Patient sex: F
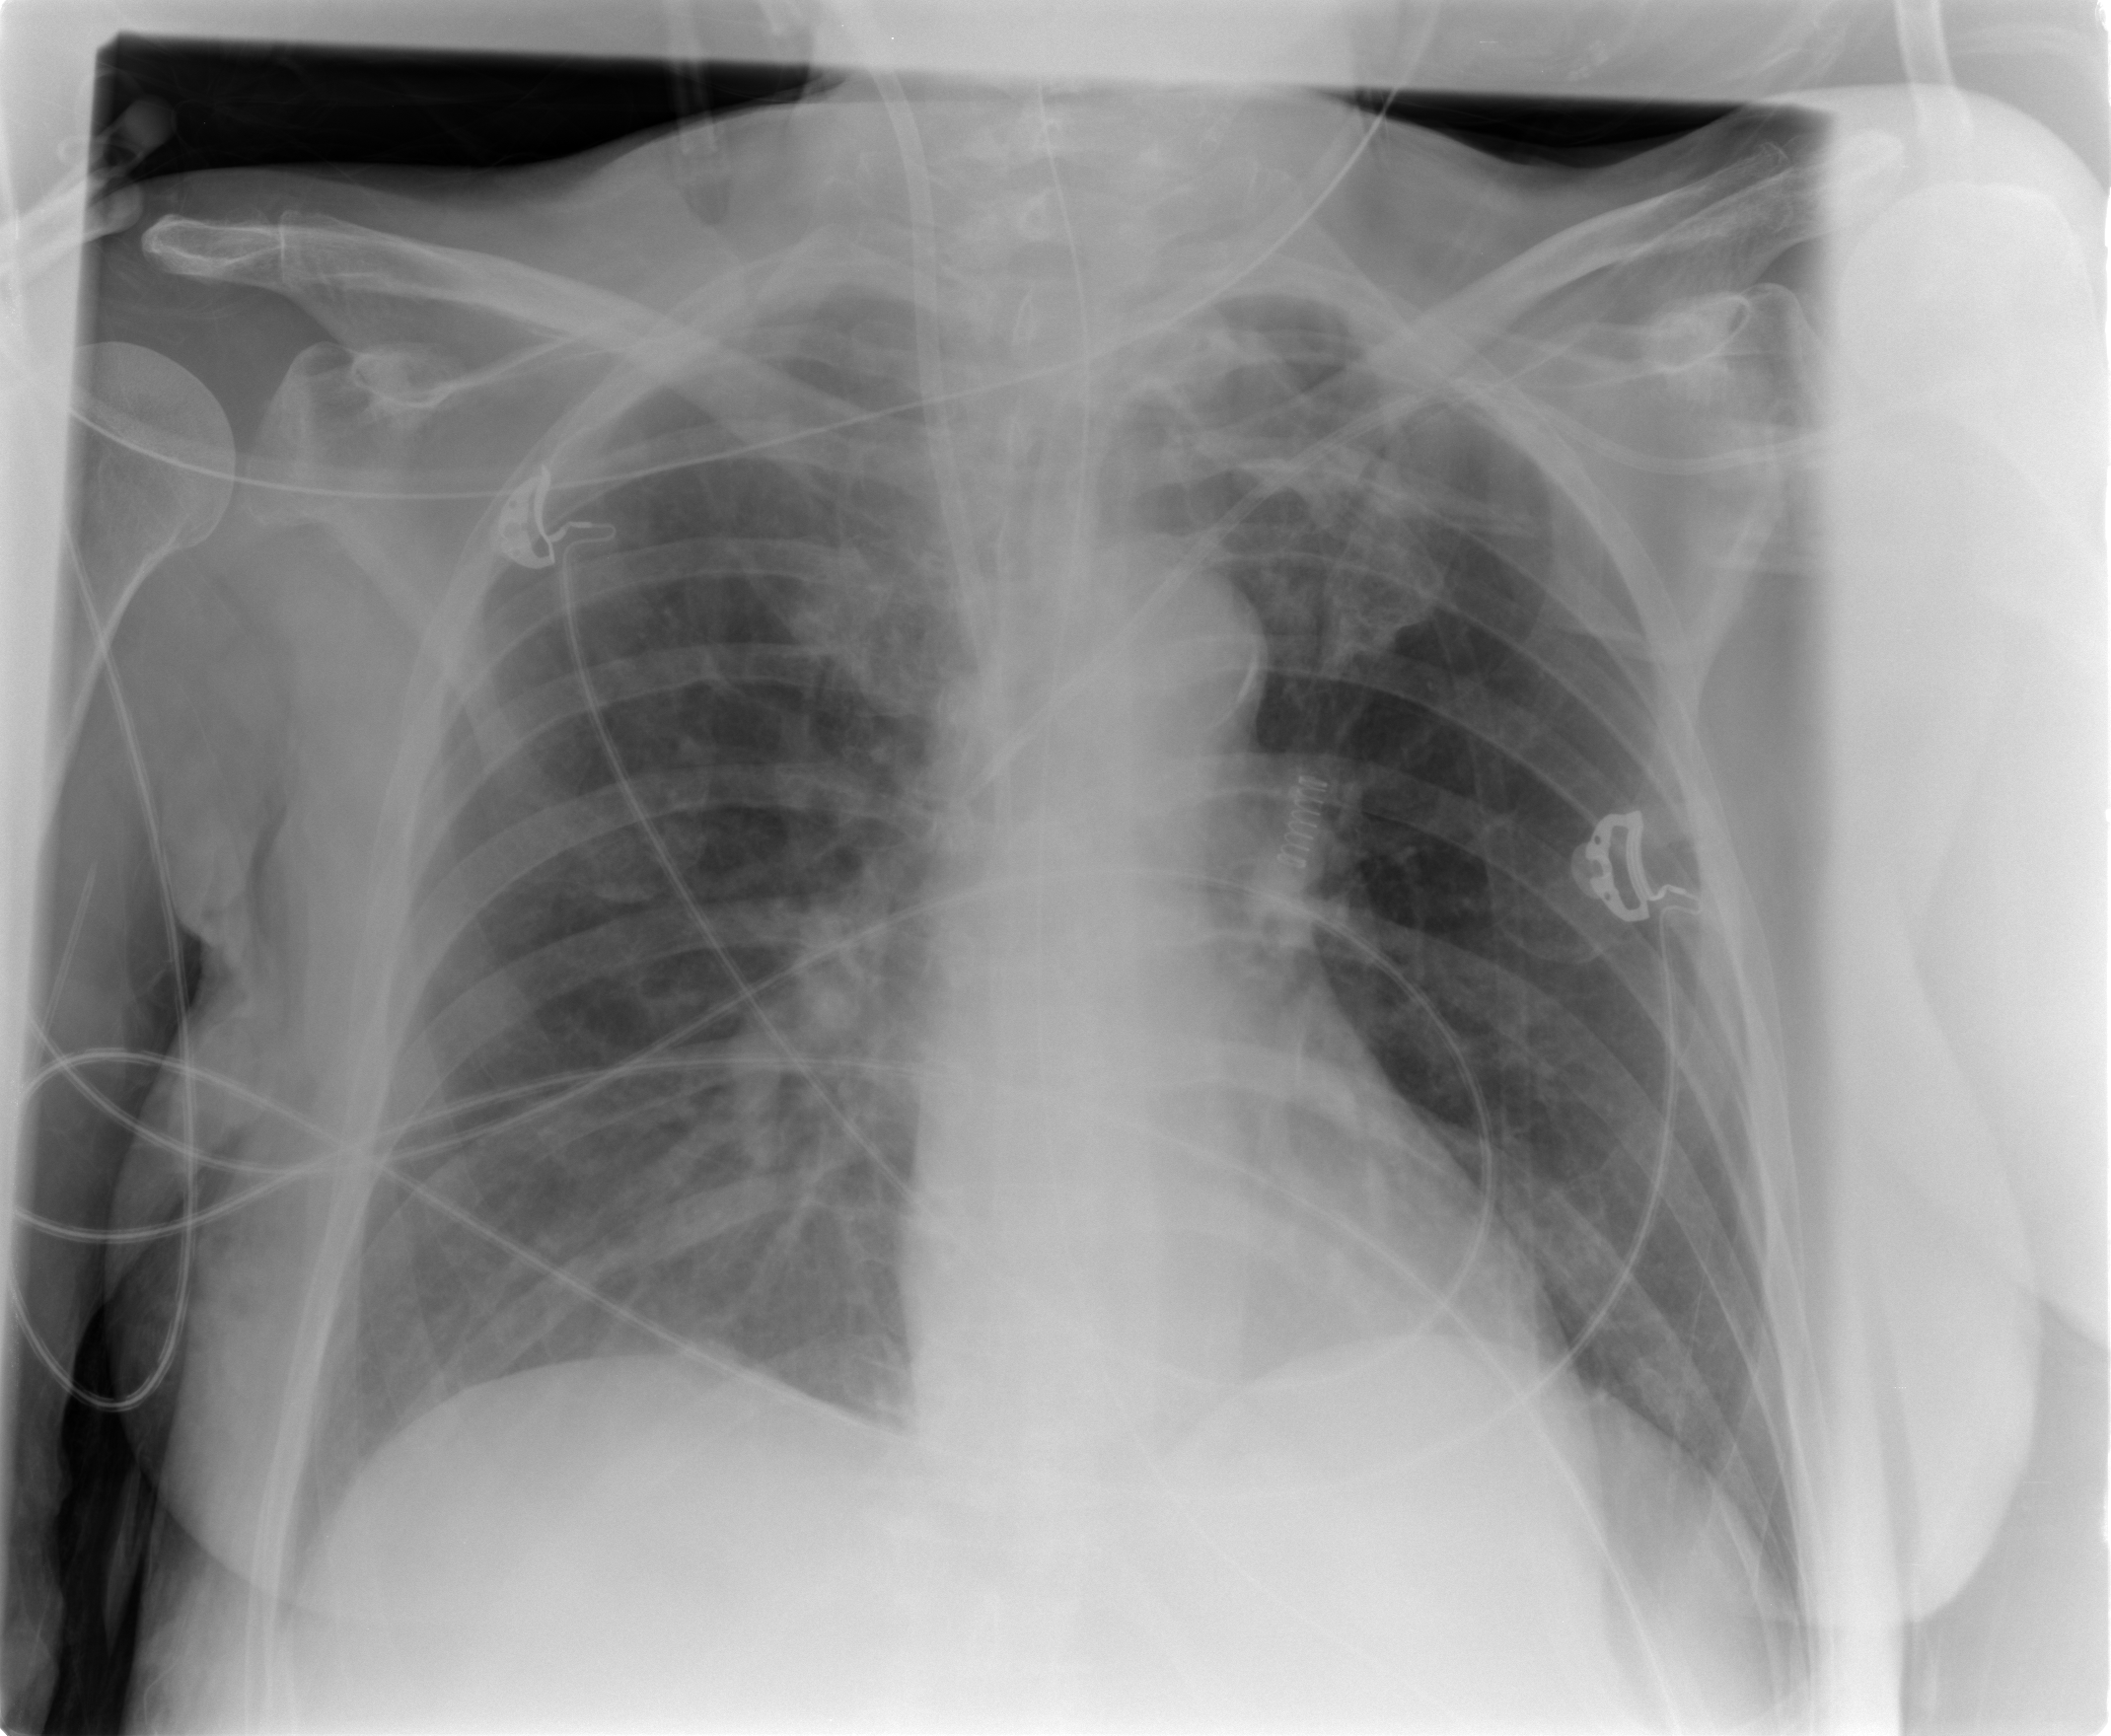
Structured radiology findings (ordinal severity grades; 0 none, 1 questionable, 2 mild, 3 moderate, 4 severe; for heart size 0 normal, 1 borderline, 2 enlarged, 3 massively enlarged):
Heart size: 0
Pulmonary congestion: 1
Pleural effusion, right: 0
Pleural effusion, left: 0
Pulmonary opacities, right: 0
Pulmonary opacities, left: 0
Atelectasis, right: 1
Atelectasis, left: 1